Question: I am trying to obtain the second tag inside a specific td but I'm not being able to obtain just the text of the second tag, as I am getting data from all the a.
Later I will do a for to obtain the data of the 10 td. As you can see in the image I want the data of the second a inside each of the 10 td:

my code:
'''
from requests import get
from bs4 import BeautifulSoup
headers = {'User-Agent': 'Mozilla/5.0'}
url = 'https://www.oddsportal.com/soccer/spain/laliga'
response = get(url, headers=headers)
html_soup = BeautifulSoup(response.text, 'html.parser')
type(html_soup)
match_containers = html_soup.find_all("td",{ "class" : "name table-participant"})
print(len(match_containers))
first_match = match_containers[0]
first_title = first_match.text
print (first_title)
'''
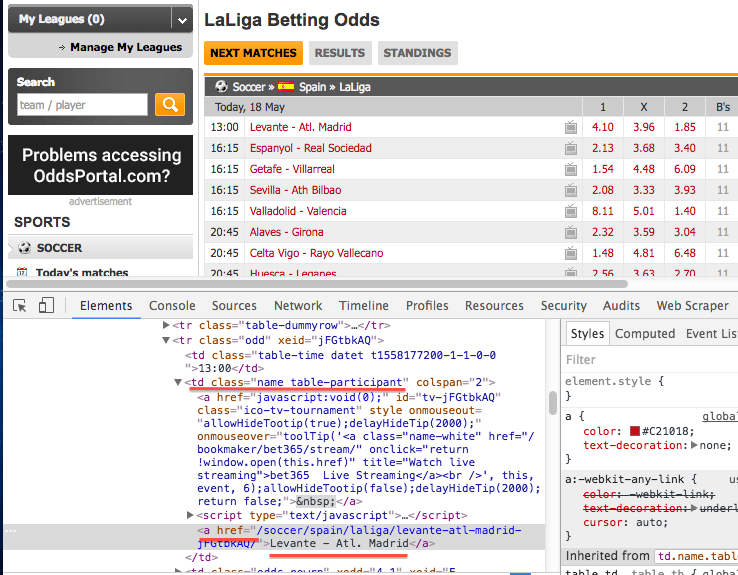
Answer: You need to select for the second 'a' tag
'''
import requests
from bs4 import BeautifulSoup as bs
url = 'https://www.oddsportal.com/soccer/spain/laliga'
r = requests.get(url, headers = {'User-Agent' : 'Mozilla/5.0'})
soup = bs(r.content, 'lxml')
print([item.text for item in soup.select('#tournamentTable tr[xeid] [href*=soccer]')])
'''
Though you can drop the table id and use:
'''
print([item.text for item in soup.select('tr[xeid] [href*=soccer]')])
'''
For the rows of the table, with useful match data as a list, I would use:
'''
rows = soup.select('#tournamentTable tr[xeid]')
'''